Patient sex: F
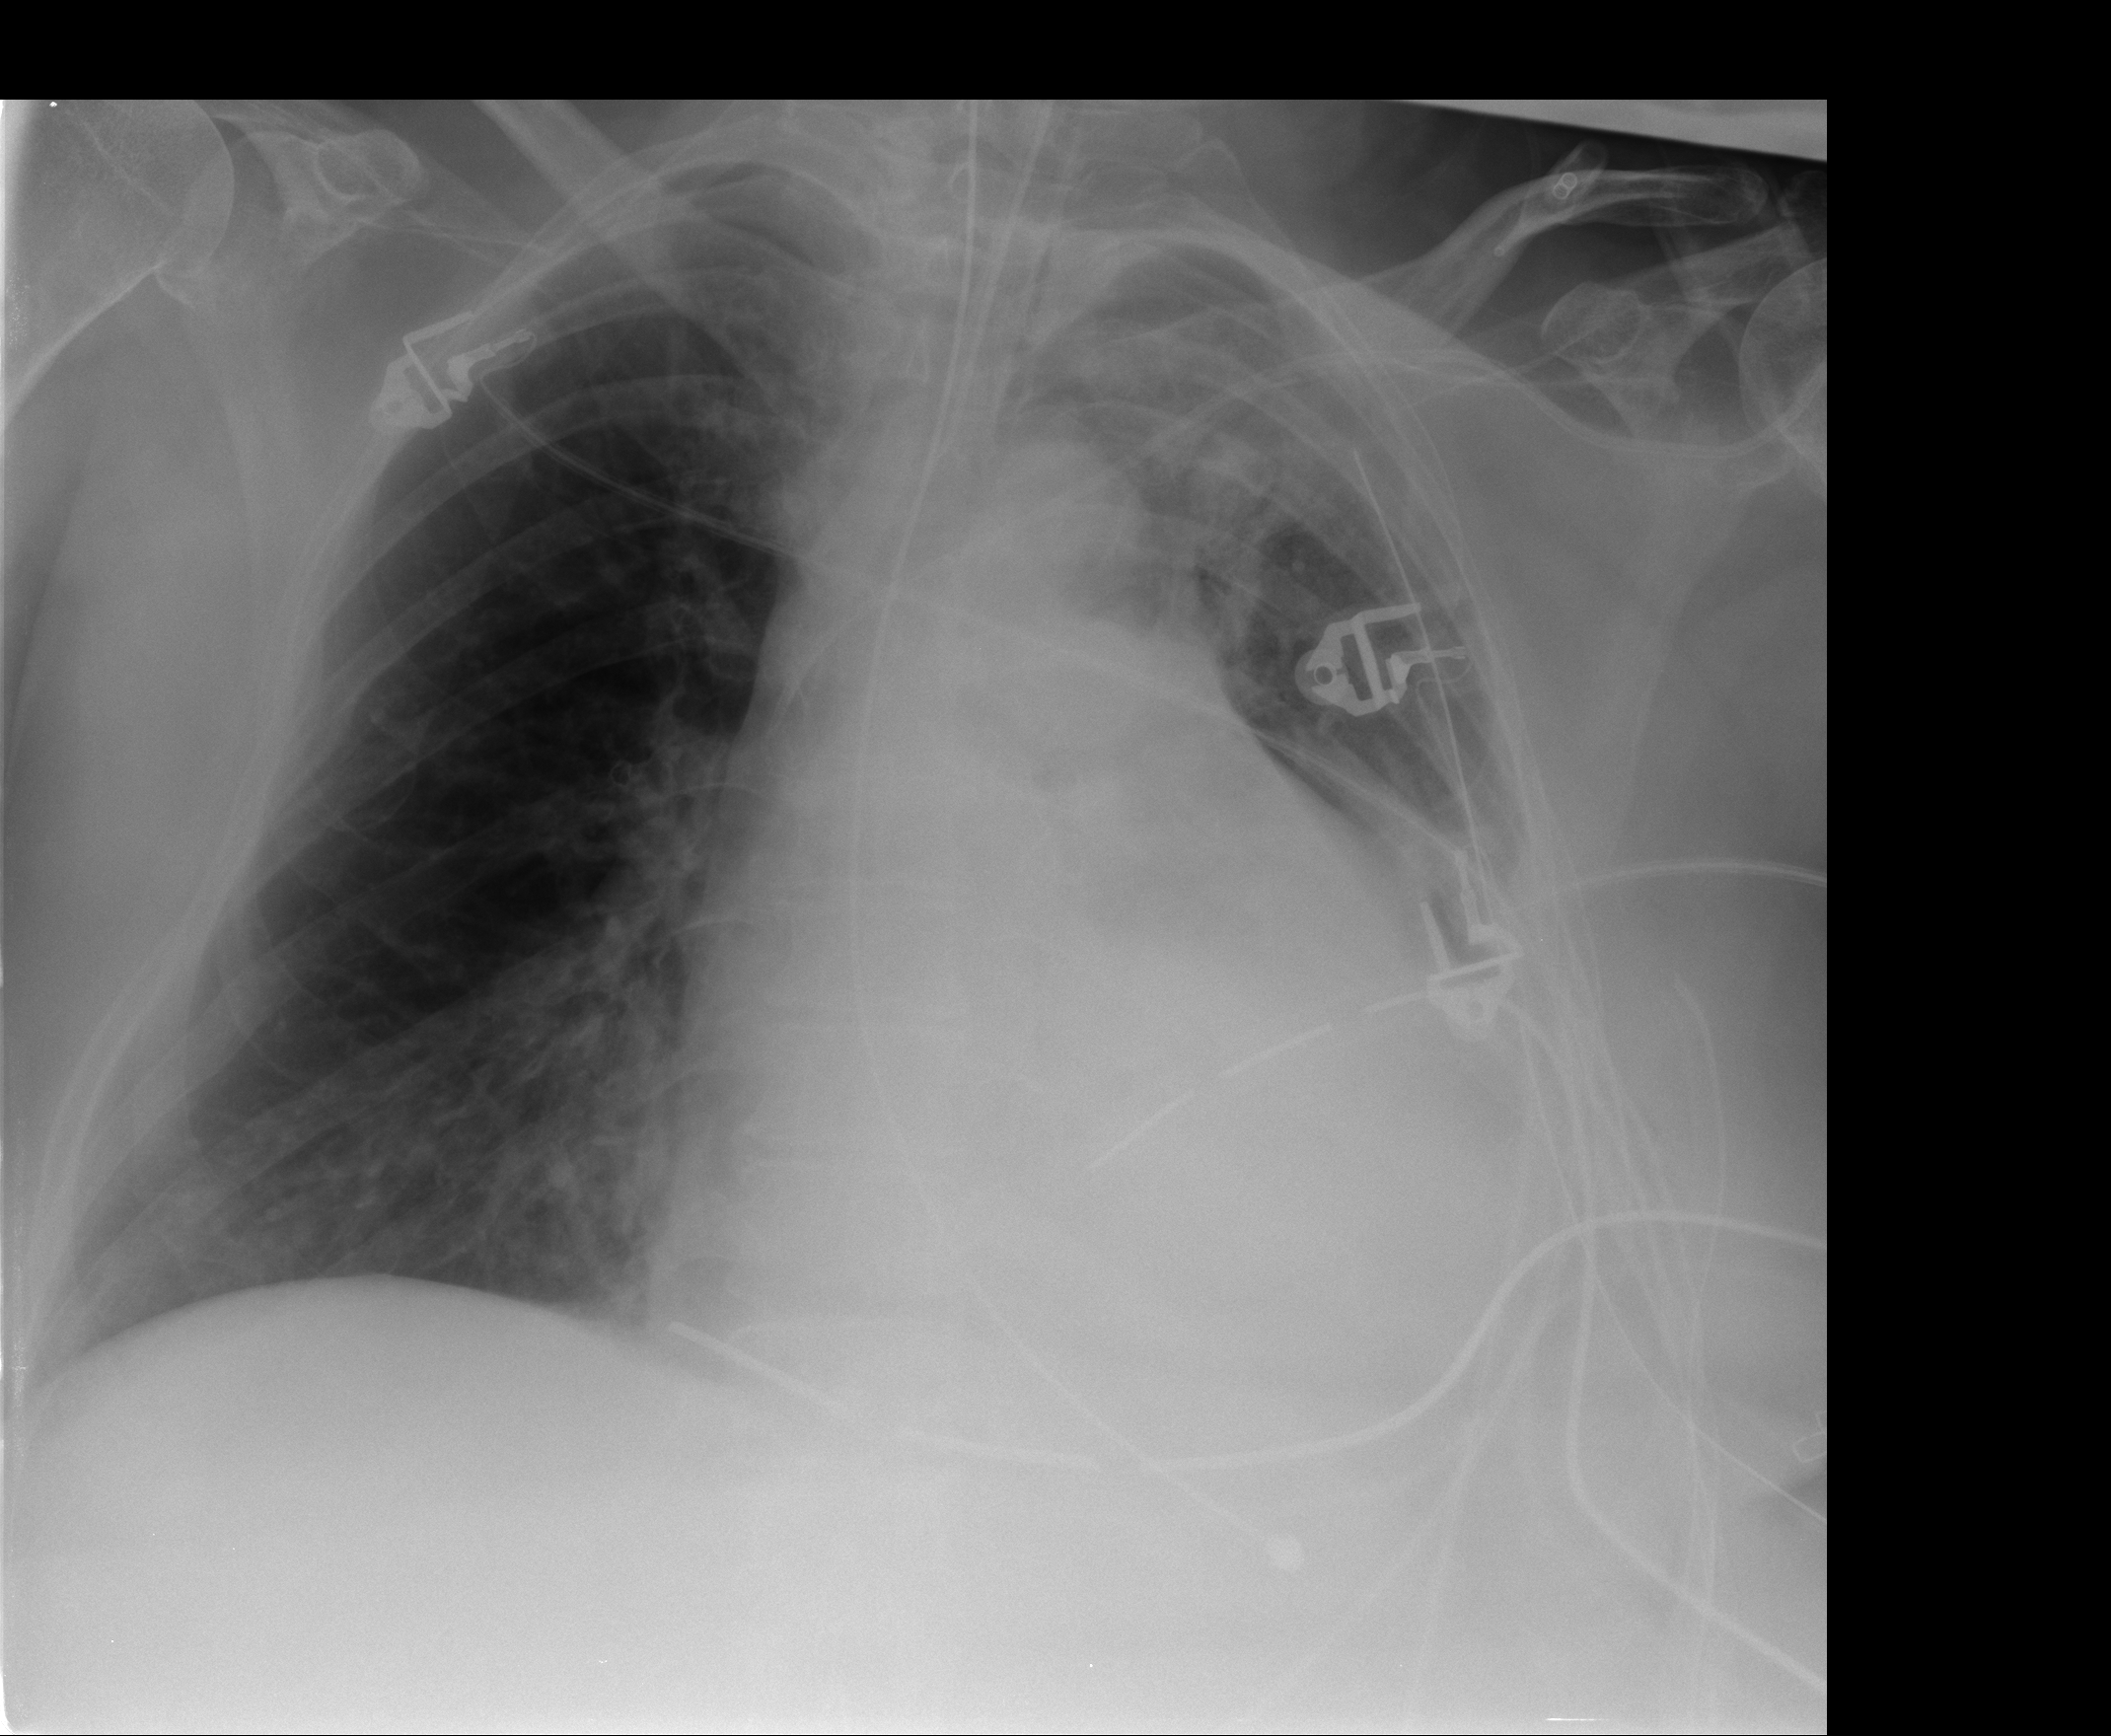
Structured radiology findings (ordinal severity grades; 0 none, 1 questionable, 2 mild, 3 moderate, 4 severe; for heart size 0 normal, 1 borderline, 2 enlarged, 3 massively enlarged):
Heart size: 2
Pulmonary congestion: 0
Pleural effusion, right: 0
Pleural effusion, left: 2
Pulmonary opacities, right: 0
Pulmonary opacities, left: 0
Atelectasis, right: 1
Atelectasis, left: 2